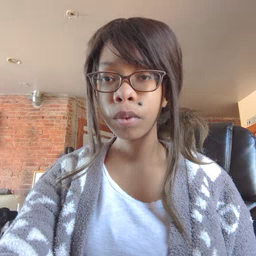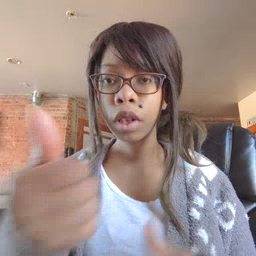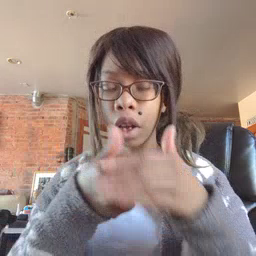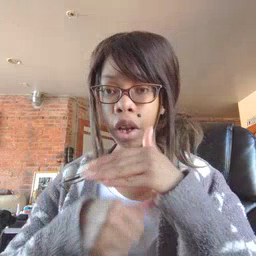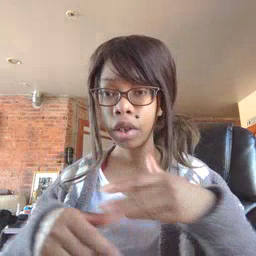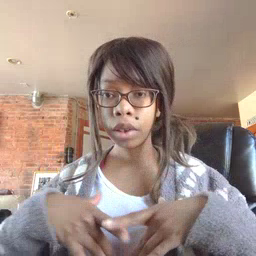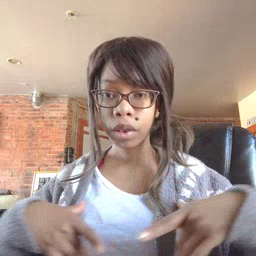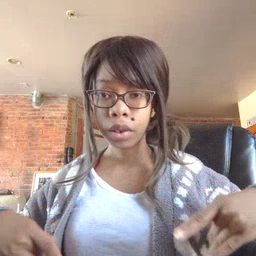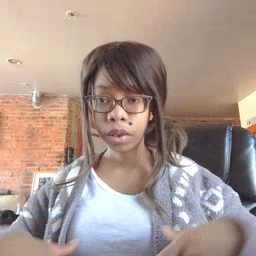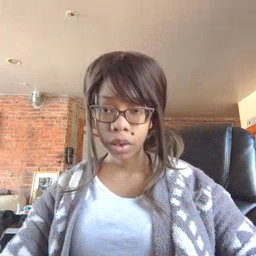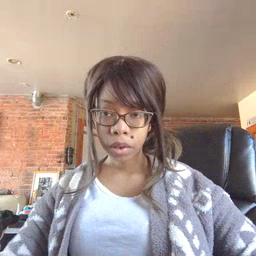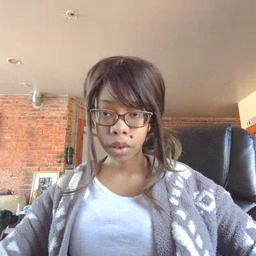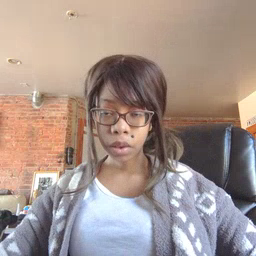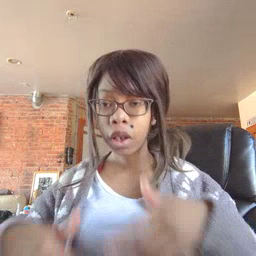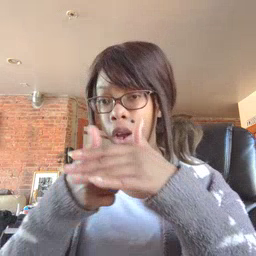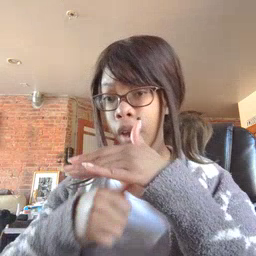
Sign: underwear